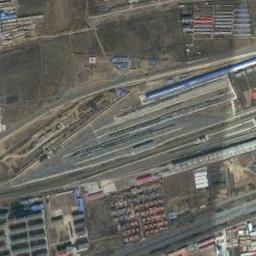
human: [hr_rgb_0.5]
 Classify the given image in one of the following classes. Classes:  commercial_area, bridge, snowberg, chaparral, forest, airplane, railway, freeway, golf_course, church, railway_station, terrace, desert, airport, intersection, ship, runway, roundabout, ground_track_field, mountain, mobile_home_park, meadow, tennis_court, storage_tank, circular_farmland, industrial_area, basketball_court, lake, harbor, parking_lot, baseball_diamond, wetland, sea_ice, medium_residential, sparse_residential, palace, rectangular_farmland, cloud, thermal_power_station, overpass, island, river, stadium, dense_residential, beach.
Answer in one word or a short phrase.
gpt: railway_station